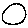
Label: circle